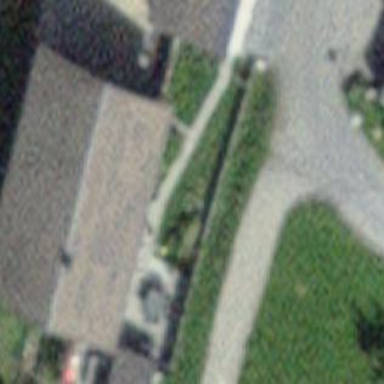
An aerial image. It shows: Simple and straightforward house.